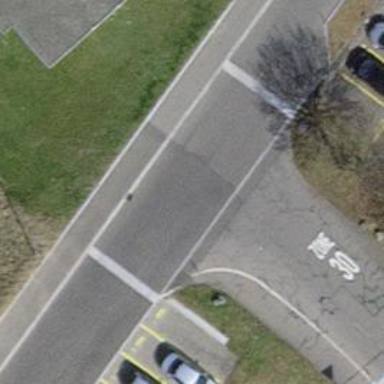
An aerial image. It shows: Unmarked crossing with traffic calming table.